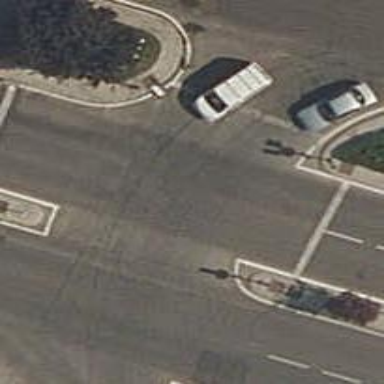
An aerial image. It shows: Road with traffic signals.